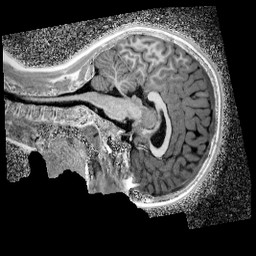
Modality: UNIT1_denoised
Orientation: sagittal
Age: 10
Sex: female
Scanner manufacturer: siemens
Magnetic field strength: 3 T
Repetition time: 4 s
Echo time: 0.00299 s